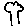
Label: tree